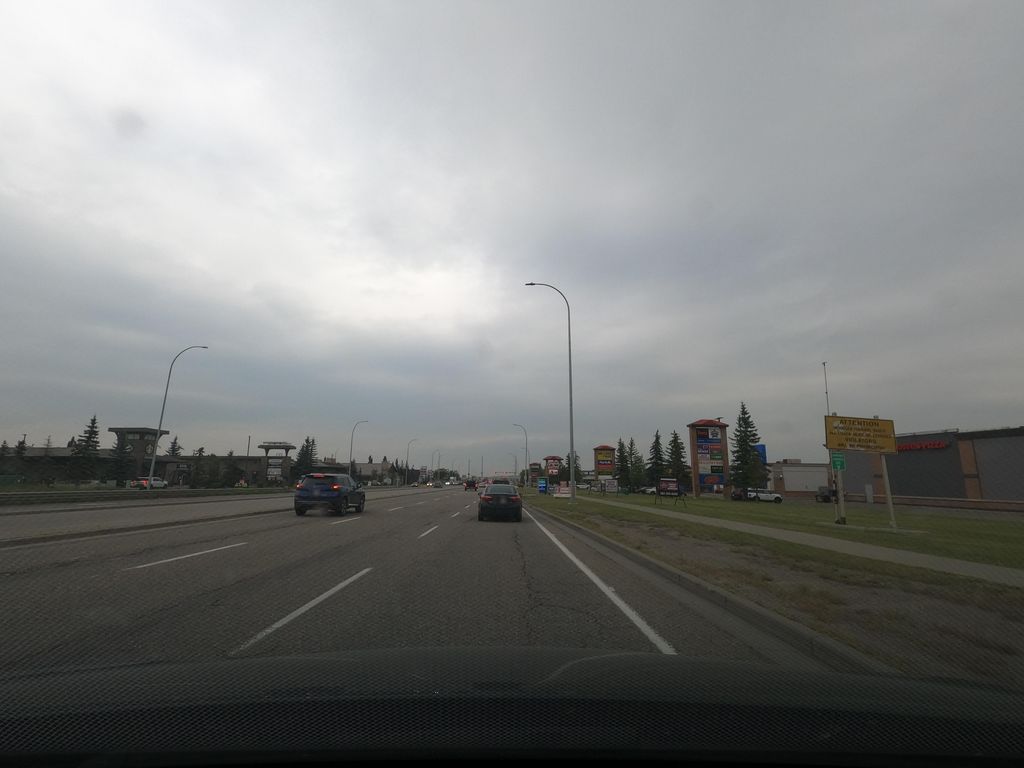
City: calgary